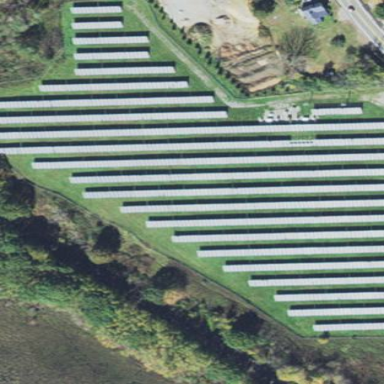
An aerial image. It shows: Solar power plant with photovoltaic technology surrounded by fence.